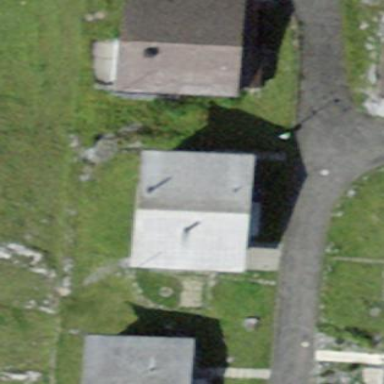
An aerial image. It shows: Detached building with gabled roof.